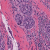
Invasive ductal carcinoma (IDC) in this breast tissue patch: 0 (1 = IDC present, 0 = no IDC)